Aerial crown-view tile of a tropical tree (Barro Colorado Island, Panama), acquired 20241112:
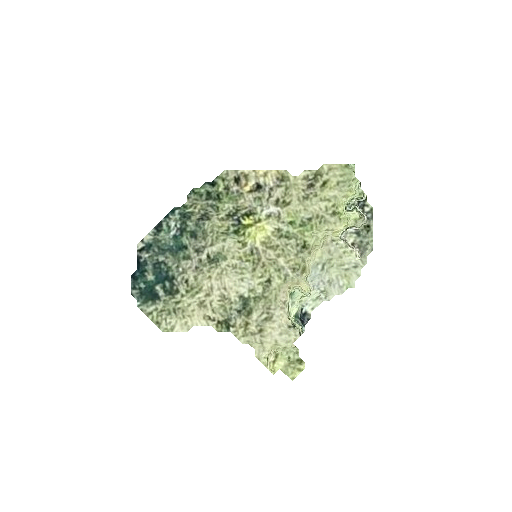
Species: Quararibea stenophylla
GBIF accepted scientific name: Quararibea stenophylla
Crown area: 51.705 m²